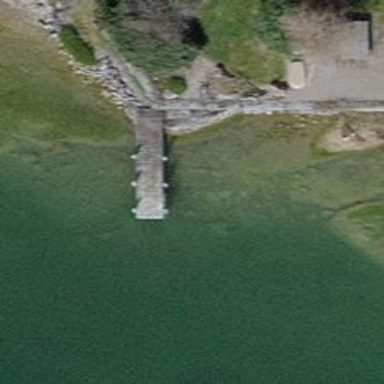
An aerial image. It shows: Man-made pier.